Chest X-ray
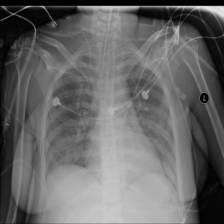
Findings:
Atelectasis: negative
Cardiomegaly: negative
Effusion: negative
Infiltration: negative
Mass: negative
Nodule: negative
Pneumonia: negative
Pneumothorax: negative
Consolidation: negative
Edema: negative
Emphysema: negative
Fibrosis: negative
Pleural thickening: negative
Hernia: negative